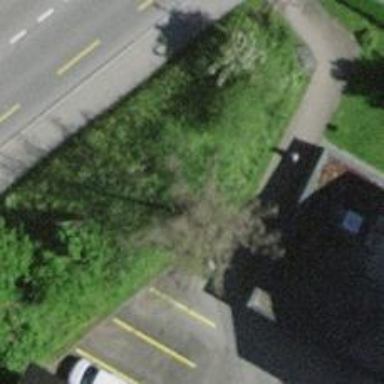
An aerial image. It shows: Bollard.